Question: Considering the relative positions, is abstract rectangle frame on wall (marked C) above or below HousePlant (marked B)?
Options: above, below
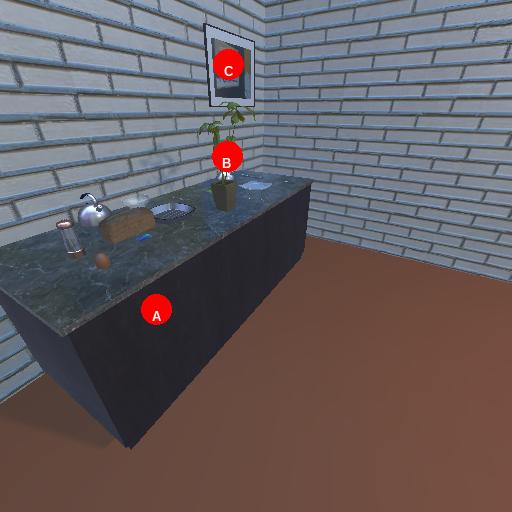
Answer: above